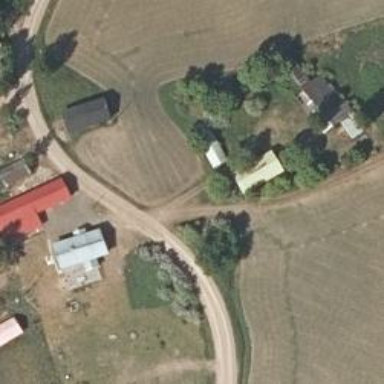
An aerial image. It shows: Driveway leading to service road.